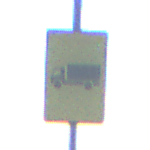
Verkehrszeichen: KFZZulaessigeGesamtmasse3Komma5TOhnePfeilsymbol
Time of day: MorningAfternoon
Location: Outdoor (Nature)
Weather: PartlyCloudy
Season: NotSpecified
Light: Natural